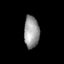
Tissue: skin
Cell type: Others
Senescence score: 0.9582
Nuclear area (px): 472
Mean DAPI intensity: 153.288